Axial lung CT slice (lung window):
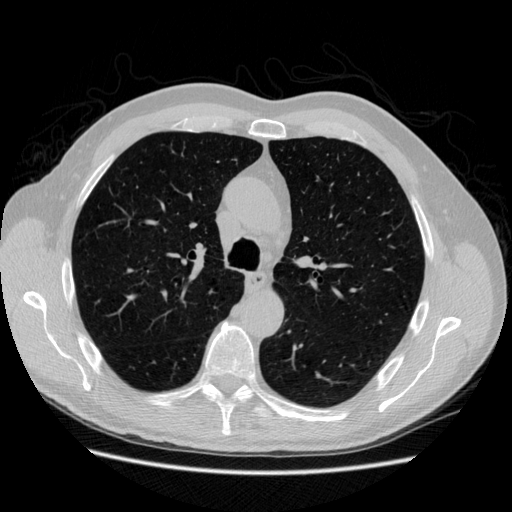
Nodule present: no